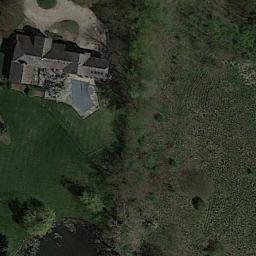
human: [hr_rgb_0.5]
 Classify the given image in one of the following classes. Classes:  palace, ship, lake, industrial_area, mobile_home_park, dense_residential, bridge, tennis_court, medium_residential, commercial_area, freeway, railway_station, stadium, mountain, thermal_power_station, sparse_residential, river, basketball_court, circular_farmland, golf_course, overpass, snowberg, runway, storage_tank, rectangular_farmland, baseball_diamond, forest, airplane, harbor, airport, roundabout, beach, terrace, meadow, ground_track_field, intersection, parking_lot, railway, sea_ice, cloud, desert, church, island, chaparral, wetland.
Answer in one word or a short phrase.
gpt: sparse_residential